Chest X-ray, PA view. Patient: 50 years old, sex M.
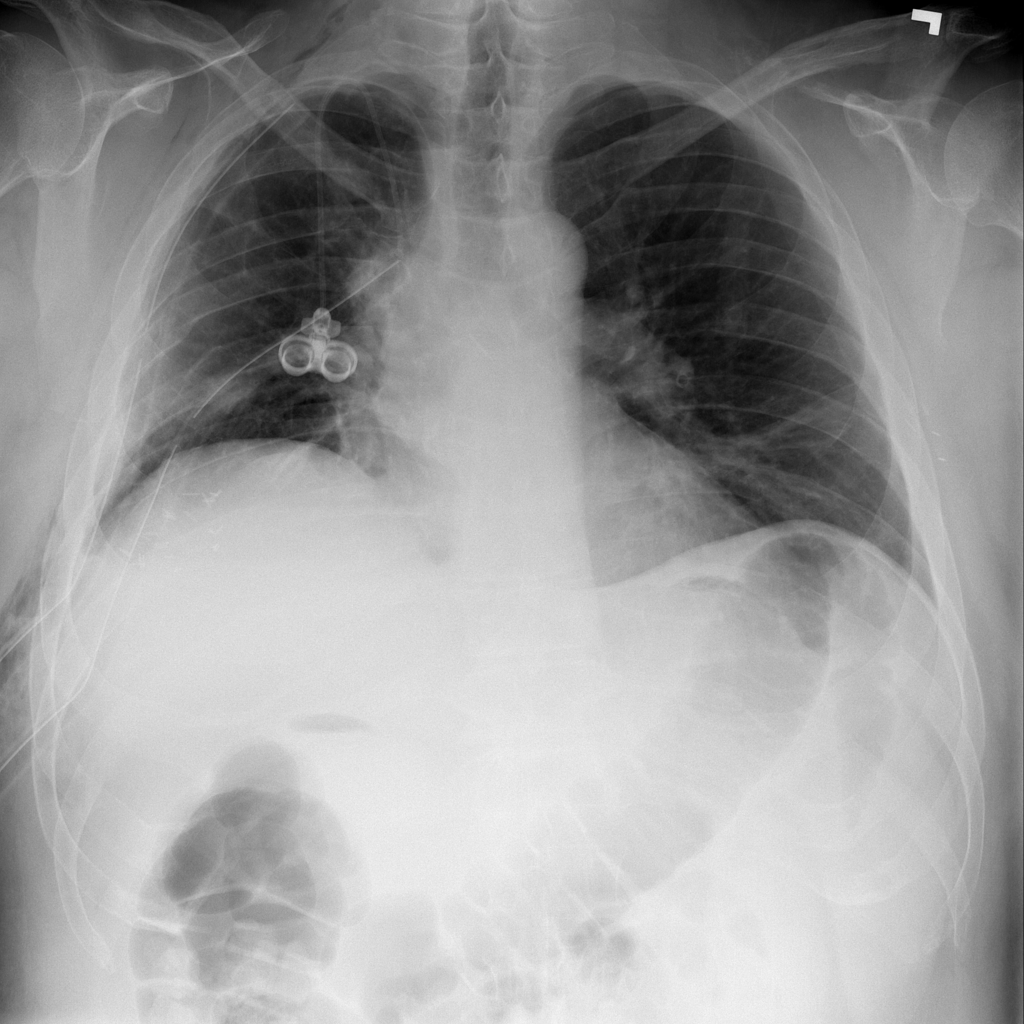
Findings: Emphysema